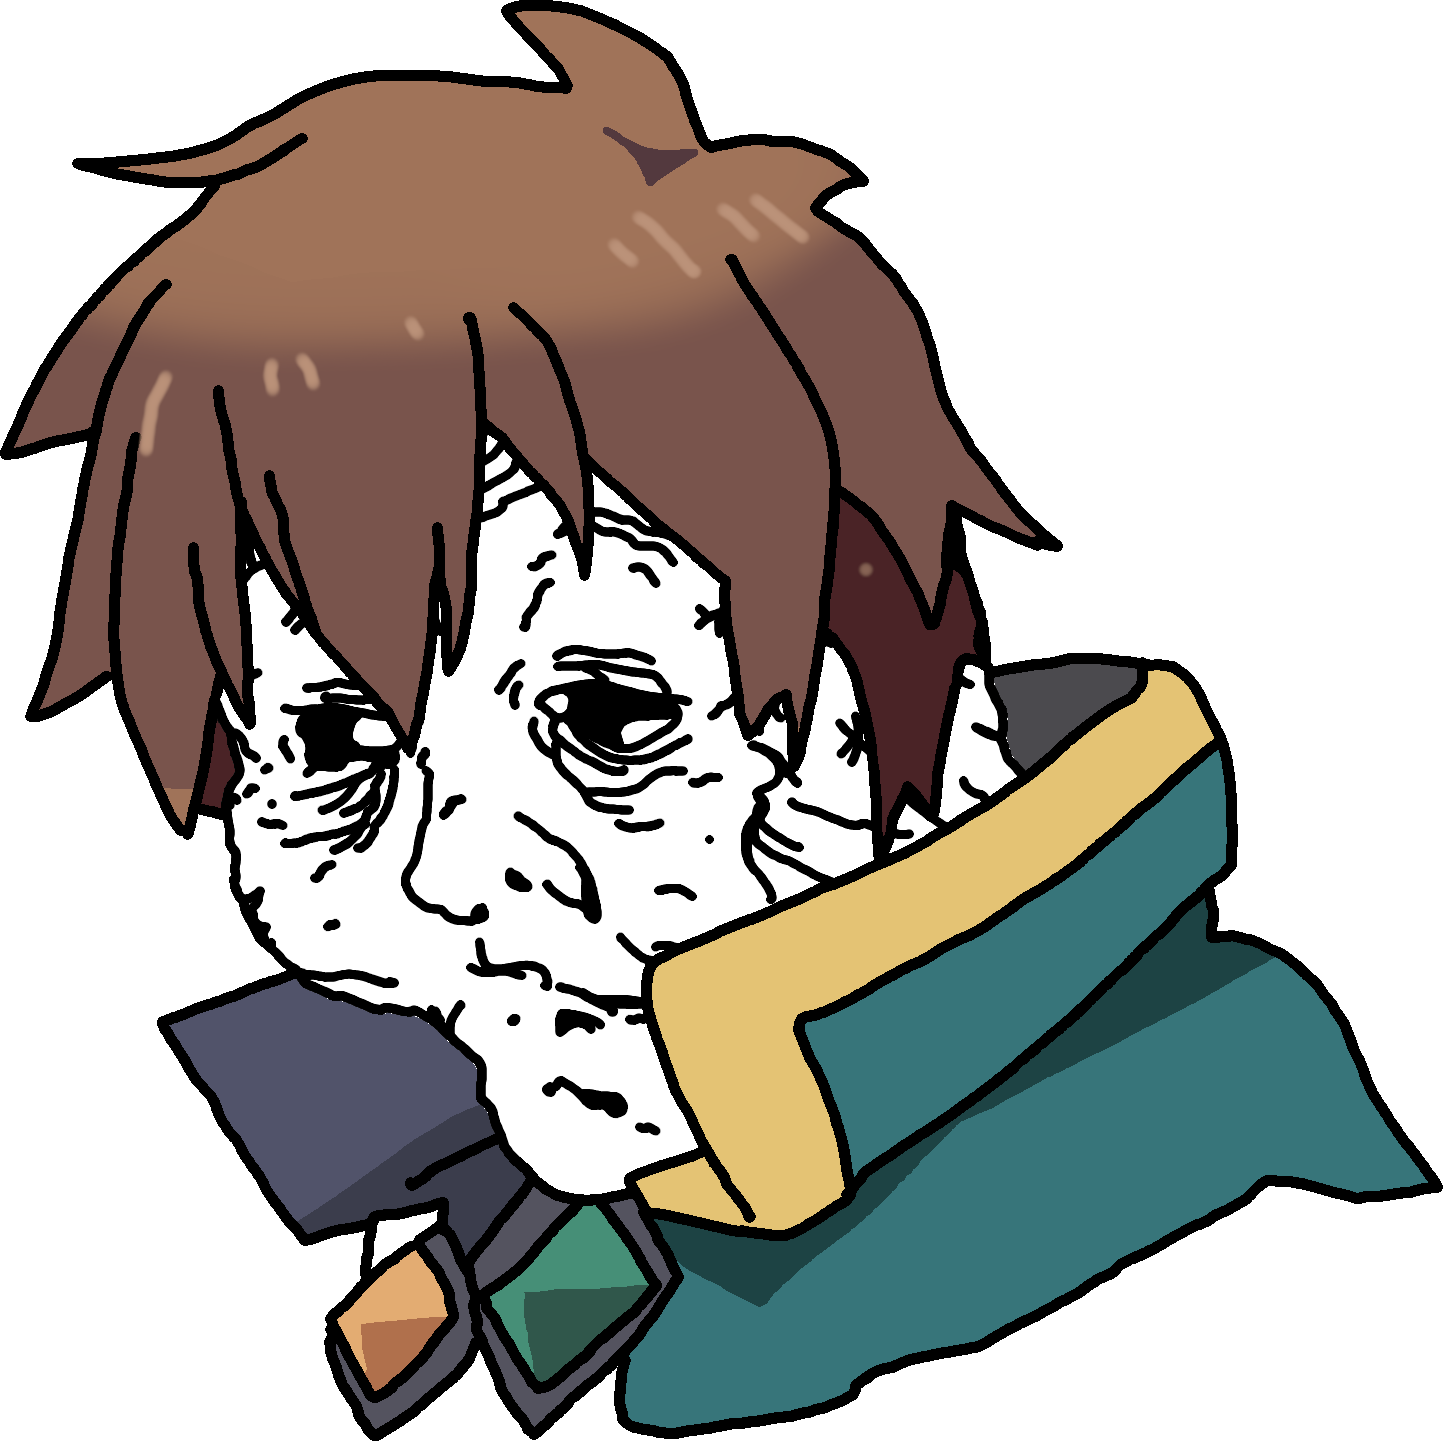
Label: 5_Yes_Honey